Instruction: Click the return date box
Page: home
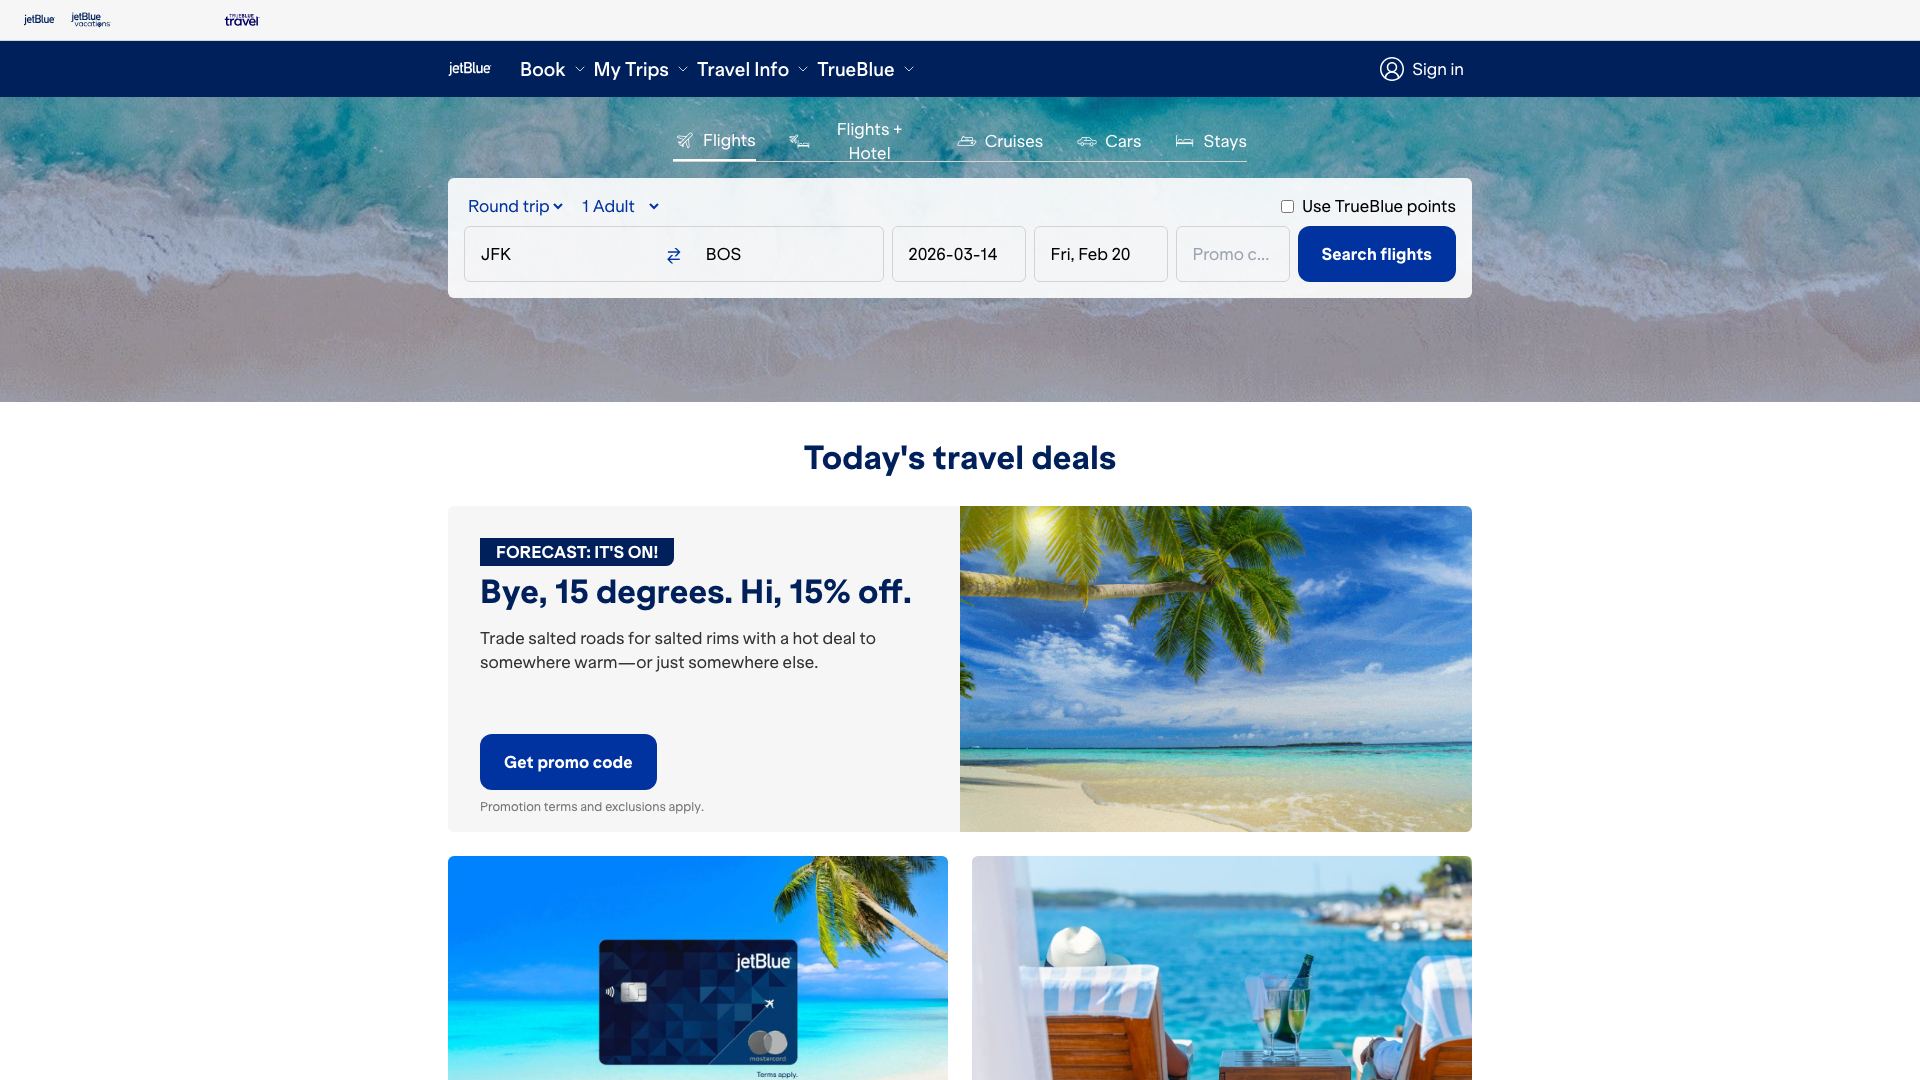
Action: click